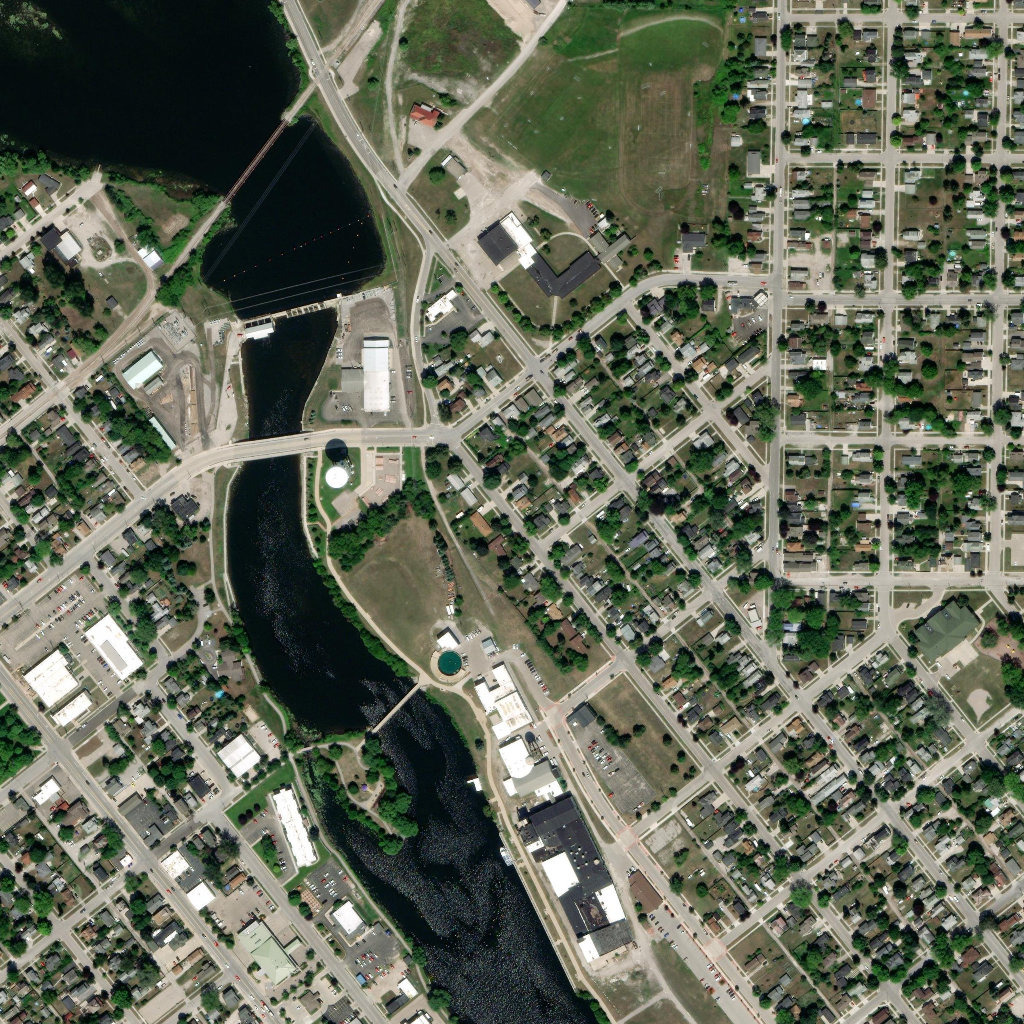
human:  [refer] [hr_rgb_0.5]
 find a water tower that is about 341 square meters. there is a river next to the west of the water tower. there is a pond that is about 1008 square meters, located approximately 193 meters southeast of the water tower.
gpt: <box>[[31, 44, 34, 47, 0]]</box>

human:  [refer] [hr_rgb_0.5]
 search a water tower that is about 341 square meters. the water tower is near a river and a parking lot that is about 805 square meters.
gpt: <box>[[31, 45, 34, 47, 0]]</box>

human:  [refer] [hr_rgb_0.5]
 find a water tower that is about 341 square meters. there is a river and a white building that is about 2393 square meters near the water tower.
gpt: <box>[[31, 45, 34, 47, 0]]</box>

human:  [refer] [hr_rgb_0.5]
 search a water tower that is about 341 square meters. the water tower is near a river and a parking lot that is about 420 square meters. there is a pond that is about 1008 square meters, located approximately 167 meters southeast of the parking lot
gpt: <box>[[31, 45, 34, 47, 0]]</box>

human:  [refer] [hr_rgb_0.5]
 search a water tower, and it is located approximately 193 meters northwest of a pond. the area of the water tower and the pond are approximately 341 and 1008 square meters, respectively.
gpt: <box>[[31, 45, 34, 47, 0]]</box>

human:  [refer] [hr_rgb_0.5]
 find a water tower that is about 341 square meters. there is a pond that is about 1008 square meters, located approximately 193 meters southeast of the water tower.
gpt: <box>[[31, 44, 34, 47, 0]]</box>